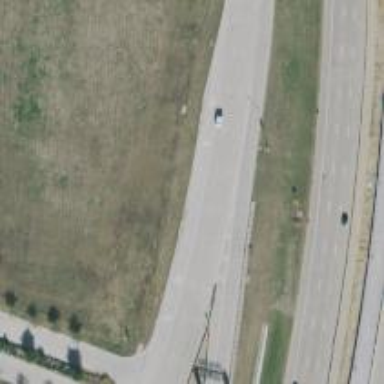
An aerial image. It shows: Secondary road with frontage road.